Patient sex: F
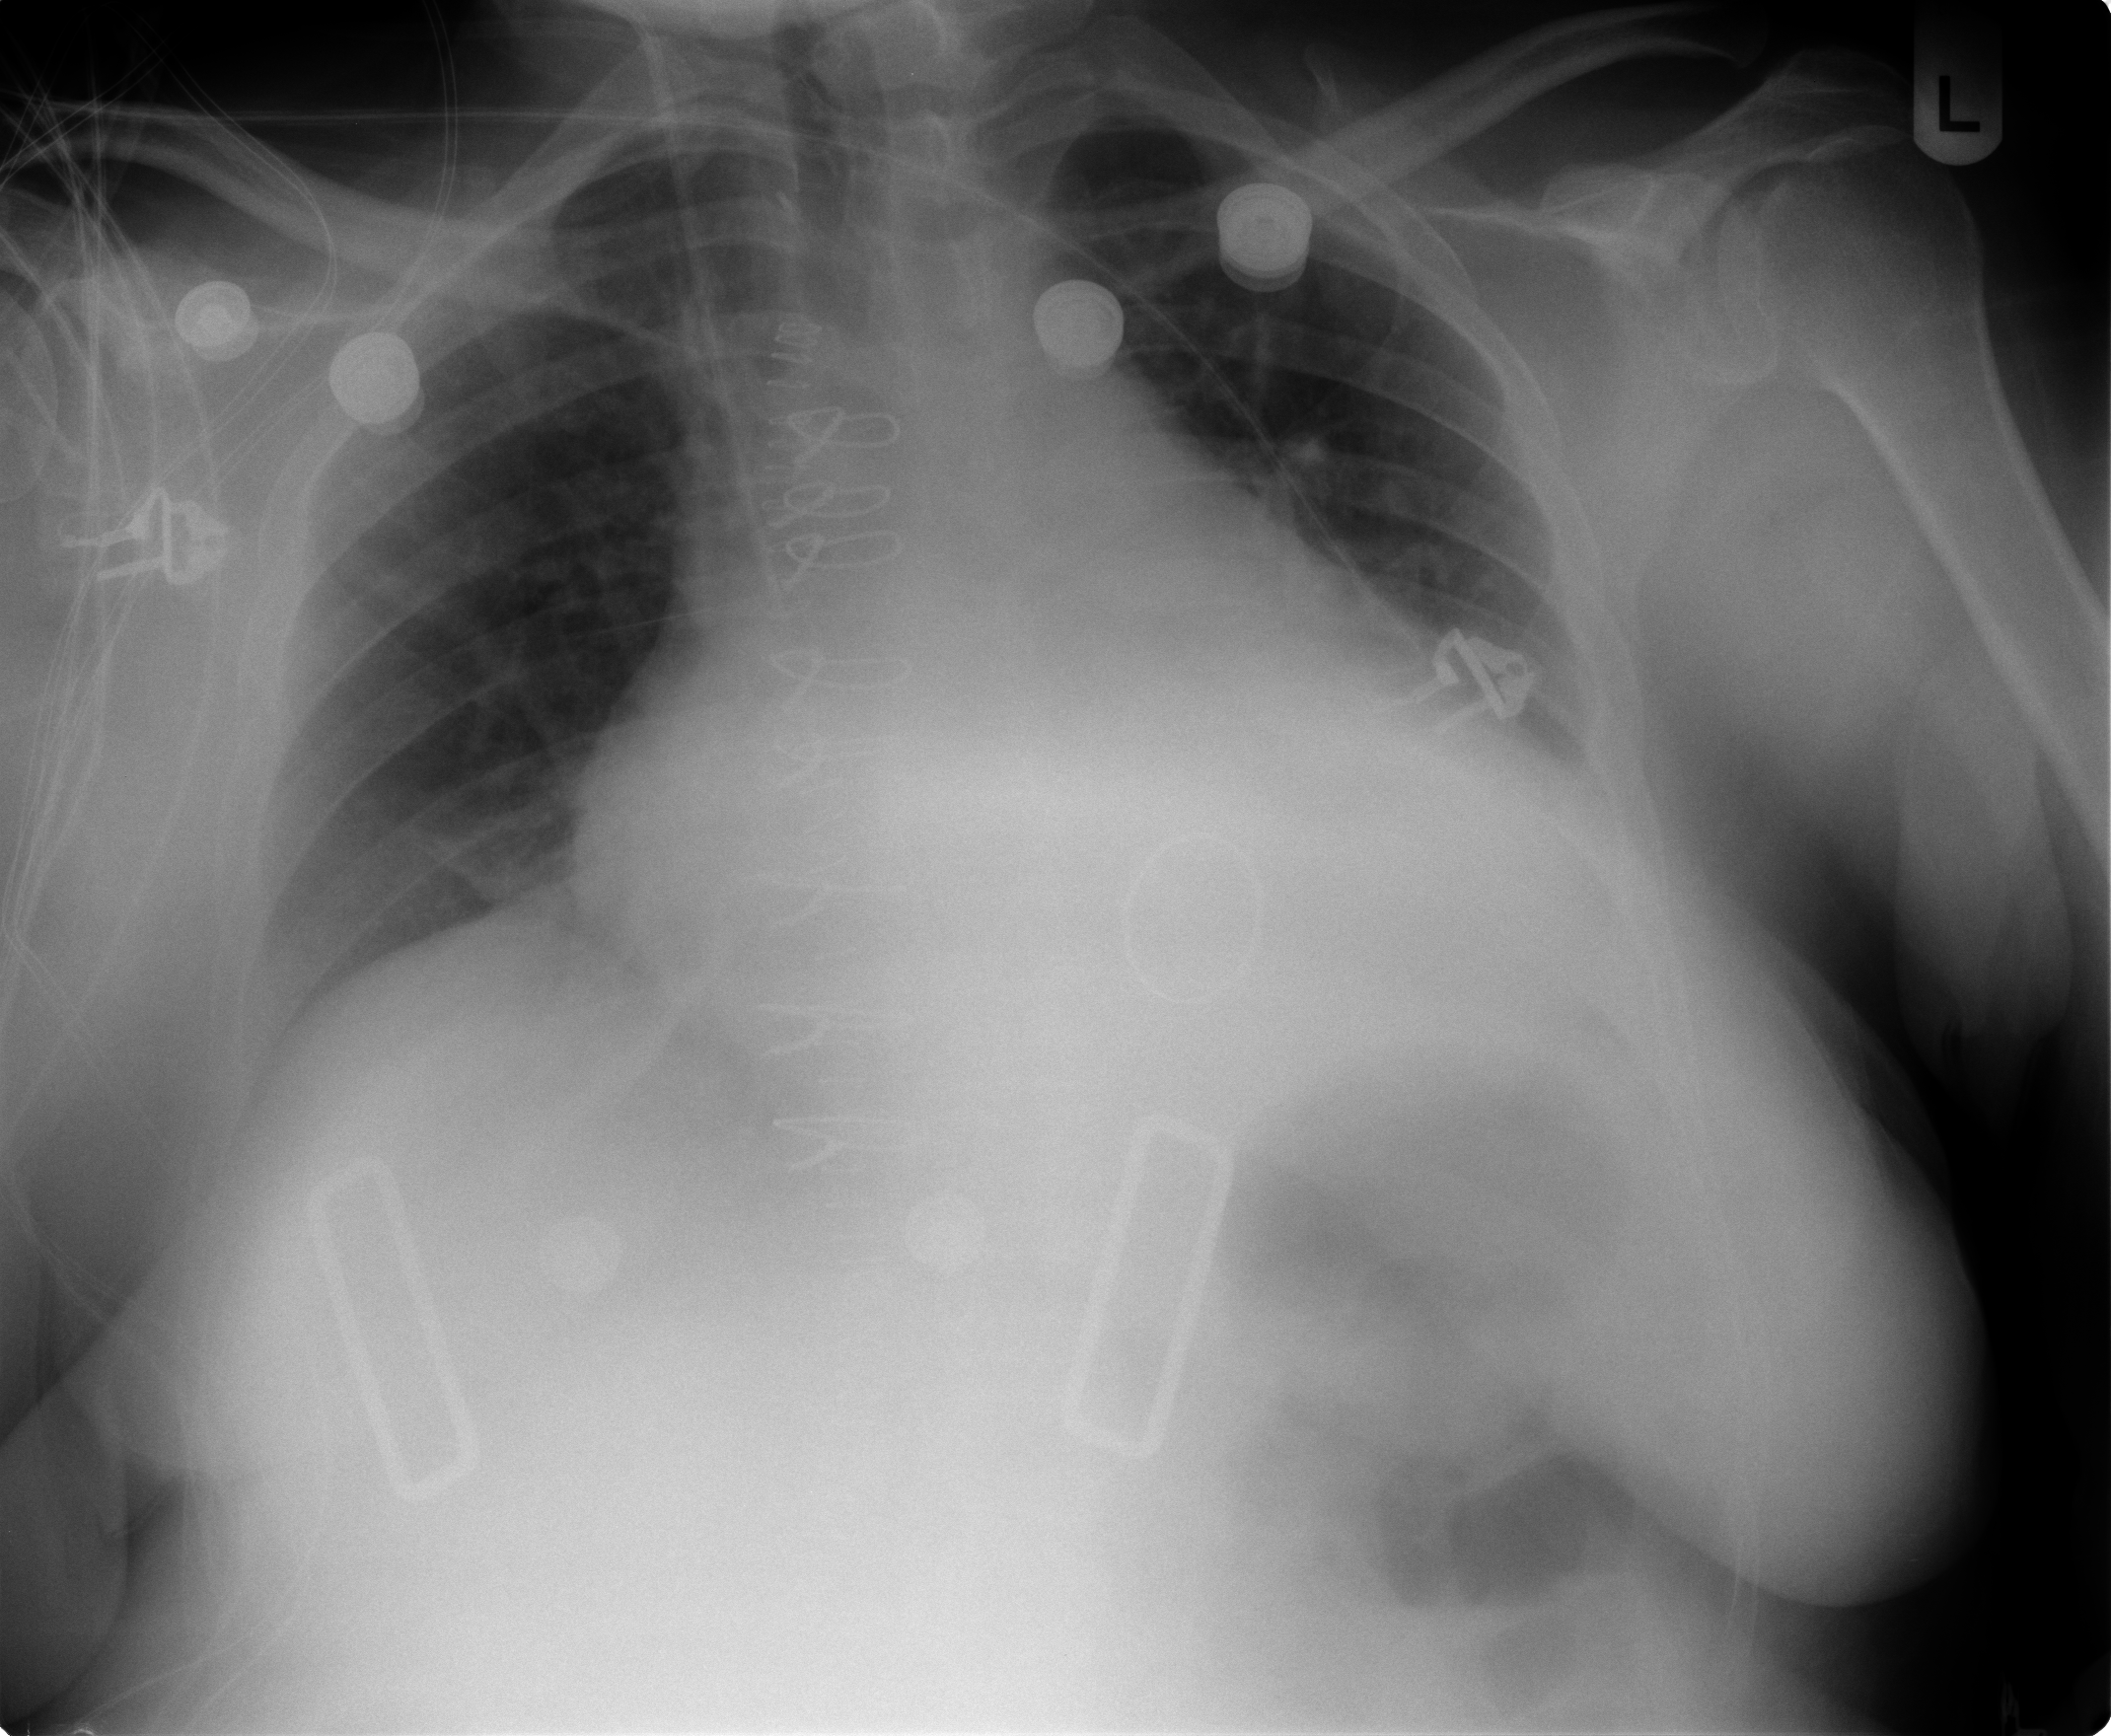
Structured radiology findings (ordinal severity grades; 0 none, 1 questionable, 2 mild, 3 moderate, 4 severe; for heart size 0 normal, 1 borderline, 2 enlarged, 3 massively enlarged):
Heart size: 2
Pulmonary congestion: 2
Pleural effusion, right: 0
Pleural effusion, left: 1
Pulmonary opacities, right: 0
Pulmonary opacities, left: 0
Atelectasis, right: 0
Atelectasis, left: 0